Field crop: maize
Growth stage: 2
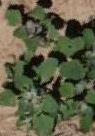
Species: chenopodium